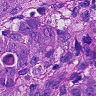
Metastatic tissue present: yes